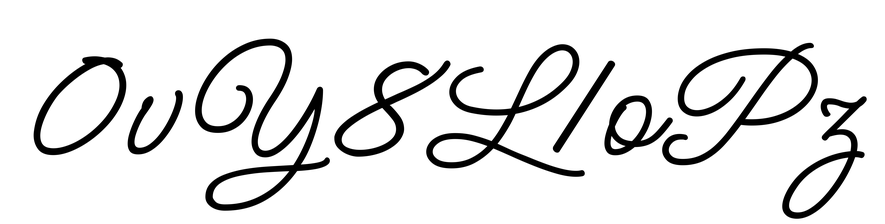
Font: MeowScript-Regular